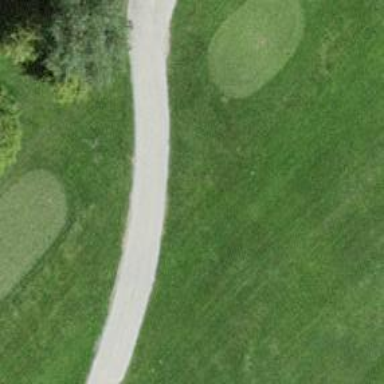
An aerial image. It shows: Well-maintained grade1 path designed for golf carts.